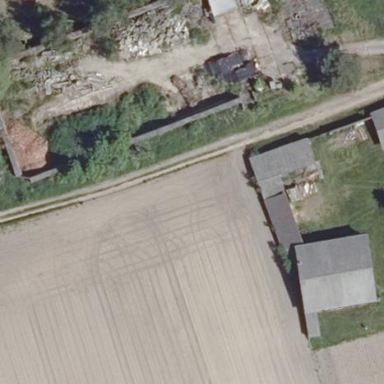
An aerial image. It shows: Farmyard area.